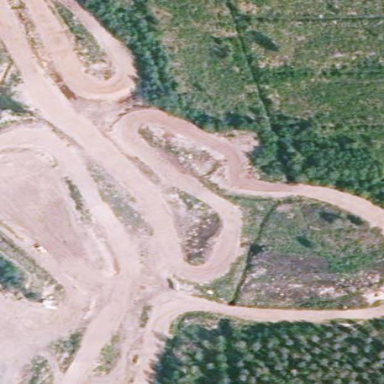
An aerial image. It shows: Motocross track on leisure land.